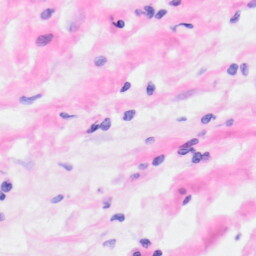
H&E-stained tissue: Kidney